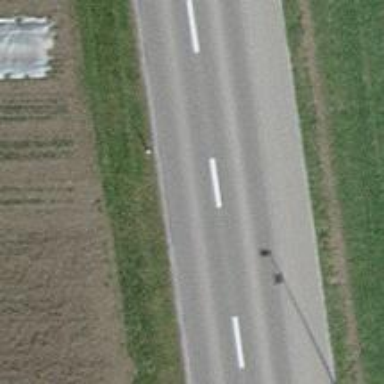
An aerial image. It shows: Secondary road with asphalt surface.